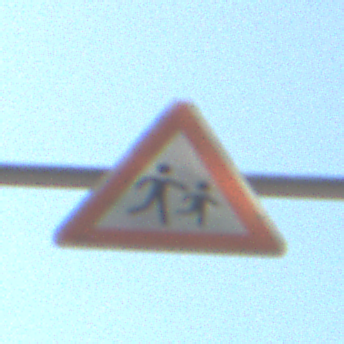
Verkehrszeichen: KinderLinks
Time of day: MorningAfternoon
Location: Outdoor (Suburban)
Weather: Clear
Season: NotSpecified
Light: Natural